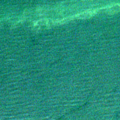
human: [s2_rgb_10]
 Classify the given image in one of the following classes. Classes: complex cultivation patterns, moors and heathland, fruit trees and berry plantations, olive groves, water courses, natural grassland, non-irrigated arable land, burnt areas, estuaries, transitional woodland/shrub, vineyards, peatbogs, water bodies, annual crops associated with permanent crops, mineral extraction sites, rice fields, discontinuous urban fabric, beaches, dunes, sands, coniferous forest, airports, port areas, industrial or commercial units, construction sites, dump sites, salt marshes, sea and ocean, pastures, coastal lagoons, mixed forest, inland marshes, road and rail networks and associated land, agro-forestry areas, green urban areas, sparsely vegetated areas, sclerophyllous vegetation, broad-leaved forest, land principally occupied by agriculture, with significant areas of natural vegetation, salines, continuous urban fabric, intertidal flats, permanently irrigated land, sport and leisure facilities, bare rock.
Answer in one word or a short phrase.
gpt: sea and ocean